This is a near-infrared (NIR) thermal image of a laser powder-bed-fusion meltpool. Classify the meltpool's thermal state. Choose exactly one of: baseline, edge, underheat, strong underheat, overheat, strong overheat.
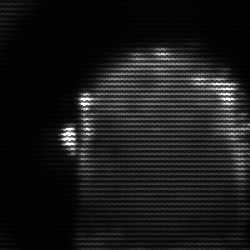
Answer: baseline